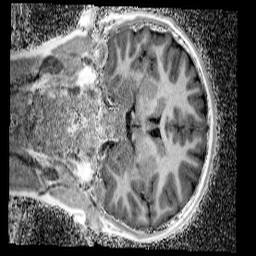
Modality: UNIT1_denoised
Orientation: coronal
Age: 10
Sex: male
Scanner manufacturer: siemens
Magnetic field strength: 3 T
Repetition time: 4 s
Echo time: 0.00299 s